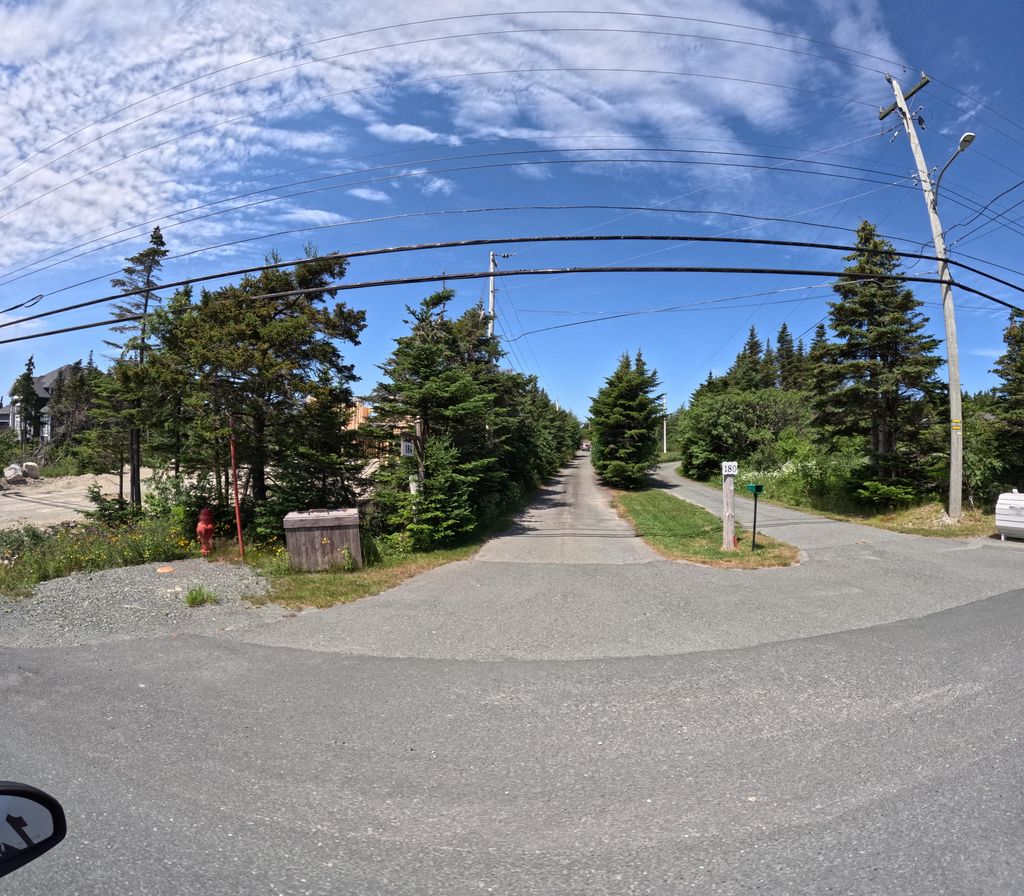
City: st_johns